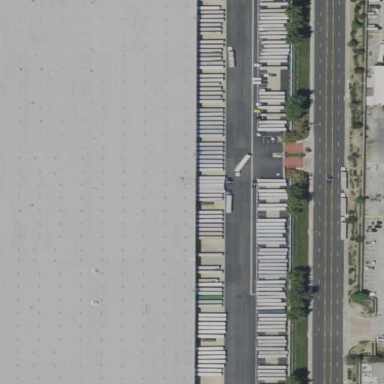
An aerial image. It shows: Warehouse.